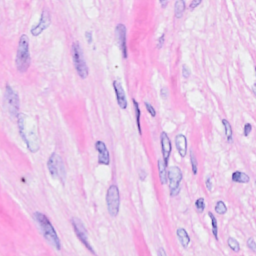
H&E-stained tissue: Breast